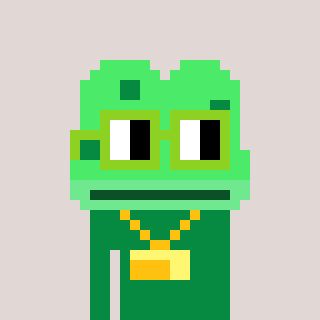
a pixel art character with square light green glasses, a frog-shaped head and a green-colored body on a warm background